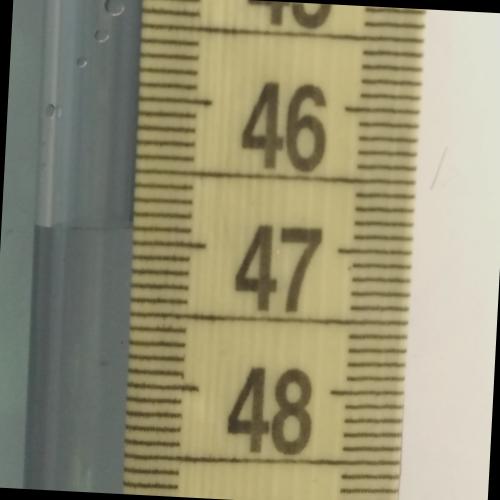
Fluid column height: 46.9 cm